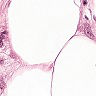
Metastatic tissue present: yes